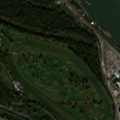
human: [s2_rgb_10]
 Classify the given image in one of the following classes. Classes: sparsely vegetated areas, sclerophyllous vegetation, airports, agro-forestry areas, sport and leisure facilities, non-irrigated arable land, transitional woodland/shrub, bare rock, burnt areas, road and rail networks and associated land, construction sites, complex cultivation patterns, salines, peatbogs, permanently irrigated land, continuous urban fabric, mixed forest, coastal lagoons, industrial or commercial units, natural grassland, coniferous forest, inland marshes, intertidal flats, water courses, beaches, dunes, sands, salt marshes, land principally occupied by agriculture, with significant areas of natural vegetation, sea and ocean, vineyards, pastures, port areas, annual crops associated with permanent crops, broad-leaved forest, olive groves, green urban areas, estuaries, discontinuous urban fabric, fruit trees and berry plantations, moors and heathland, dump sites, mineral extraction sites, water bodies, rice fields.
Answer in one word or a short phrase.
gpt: discontinuous urban fabric, industrial or commercial units, port areas, green urban areas, sport and leisure facilities, water courses